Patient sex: M
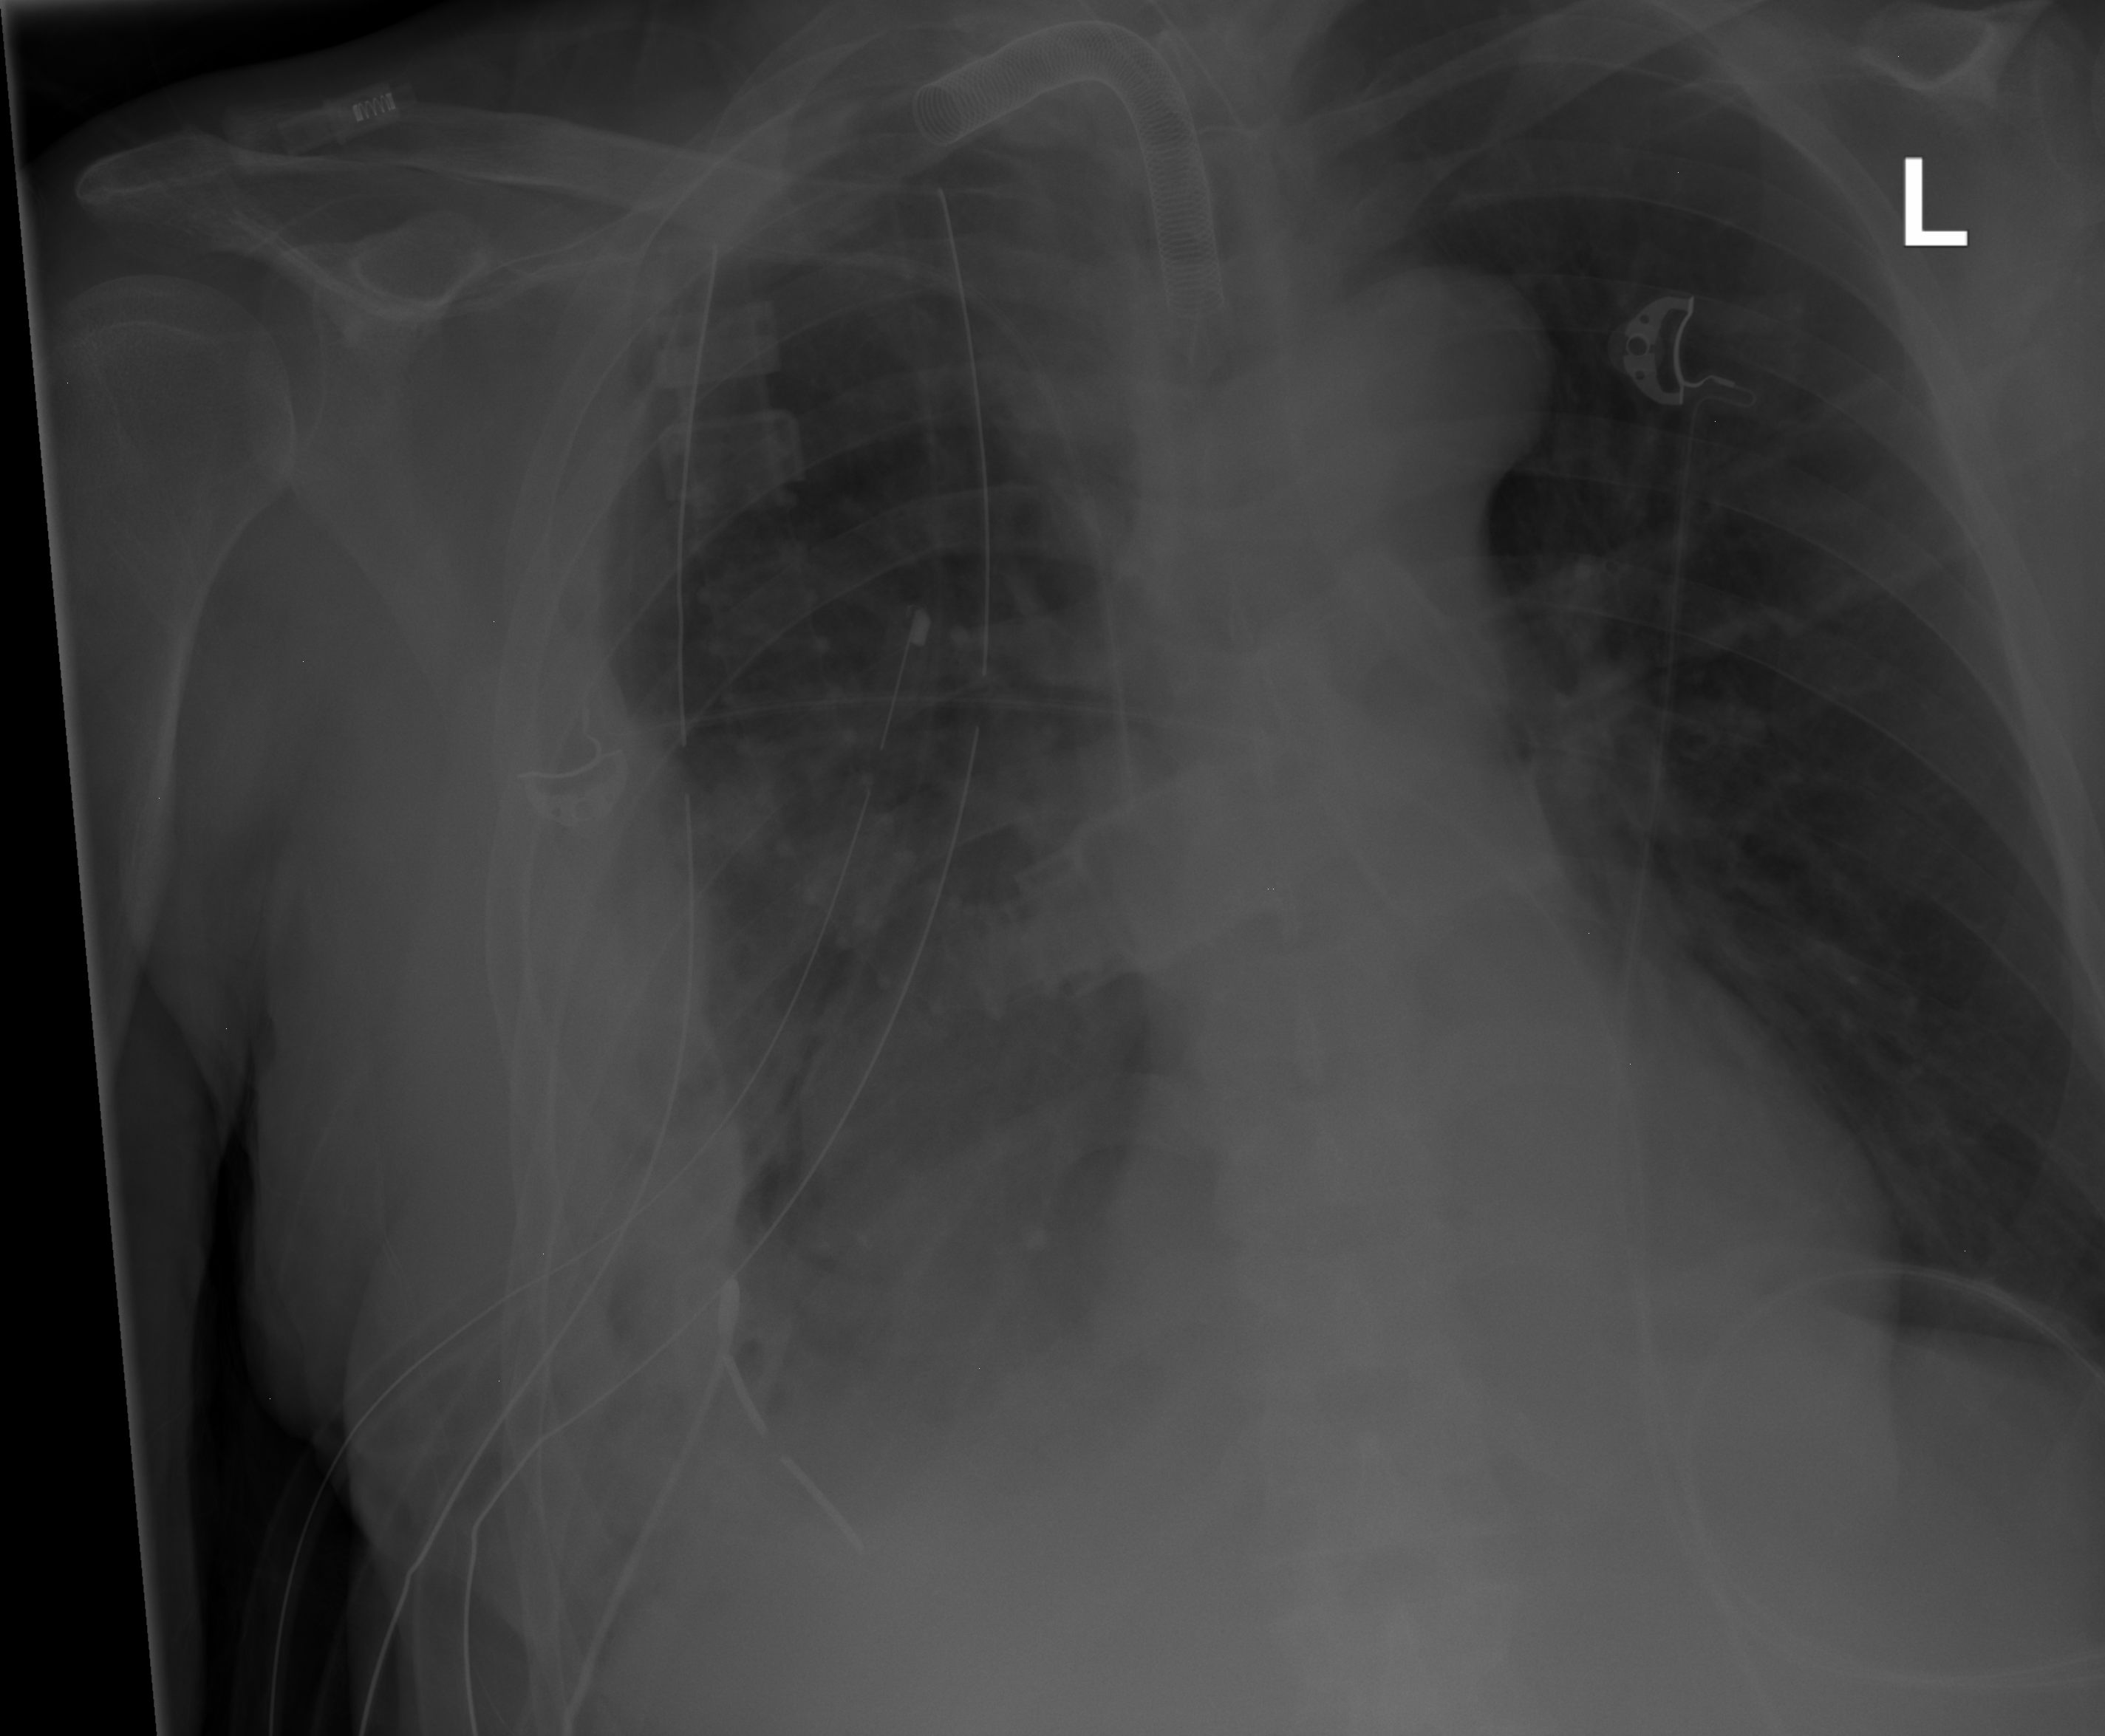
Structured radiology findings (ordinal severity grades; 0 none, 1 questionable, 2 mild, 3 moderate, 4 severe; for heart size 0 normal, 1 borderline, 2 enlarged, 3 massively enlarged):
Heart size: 0
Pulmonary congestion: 0
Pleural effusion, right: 3
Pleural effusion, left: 0
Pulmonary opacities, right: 2
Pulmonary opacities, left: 0
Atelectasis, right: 2
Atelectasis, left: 2